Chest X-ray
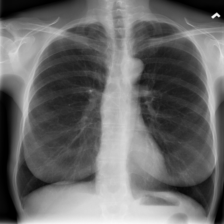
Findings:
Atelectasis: negative
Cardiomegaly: negative
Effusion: negative
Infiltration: negative
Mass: negative
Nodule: negative
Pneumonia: negative
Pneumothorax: positive
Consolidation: negative
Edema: negative
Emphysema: positive
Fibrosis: negative
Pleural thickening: negative
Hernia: negative